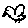
Label: bird